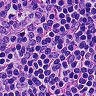
Metastatic tissue present: no